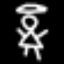
Label: angel